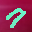
Label: 7